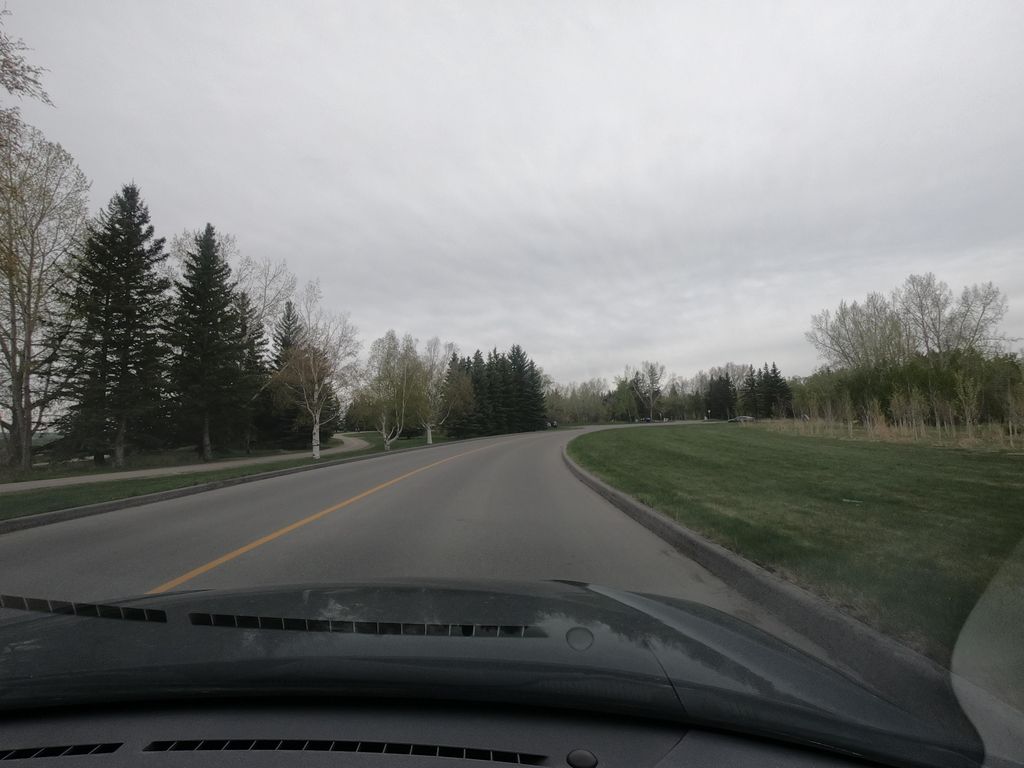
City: calgary